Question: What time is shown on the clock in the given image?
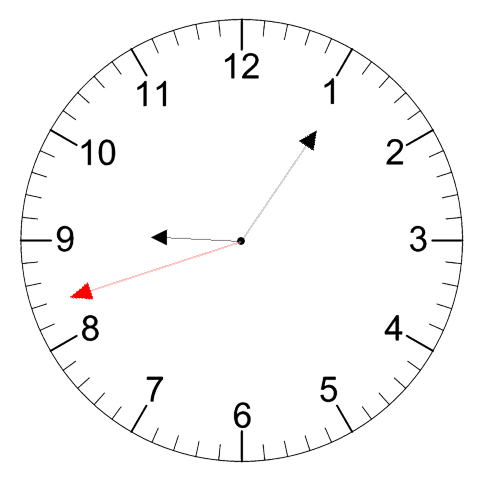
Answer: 09:05:42